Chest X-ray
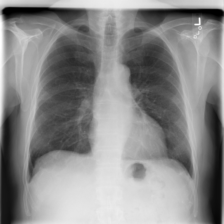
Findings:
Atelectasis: negative
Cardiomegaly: negative
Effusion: negative
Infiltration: negative
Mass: negative
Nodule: negative
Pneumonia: negative
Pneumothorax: negative
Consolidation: negative
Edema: negative
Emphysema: negative
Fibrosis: negative
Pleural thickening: negative
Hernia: negative